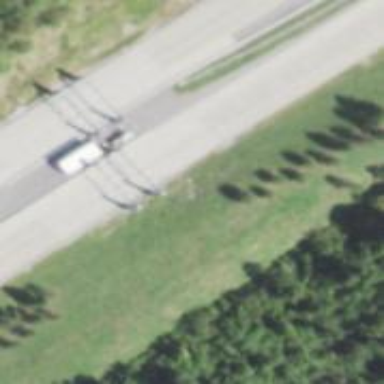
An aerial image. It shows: Toll gantry on the road.